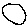
Label: circle